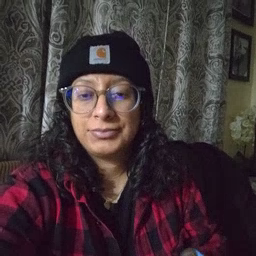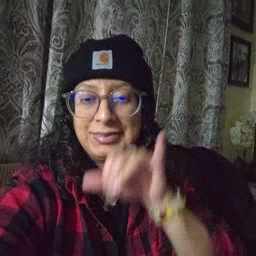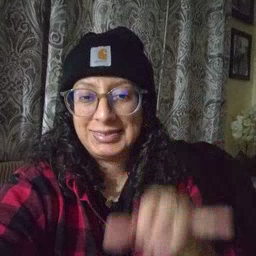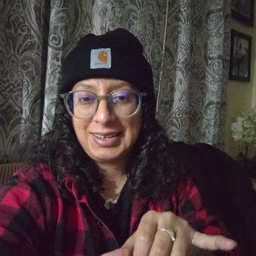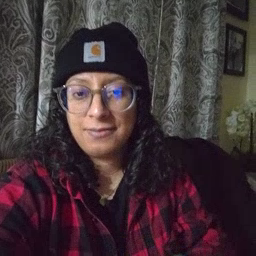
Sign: stay